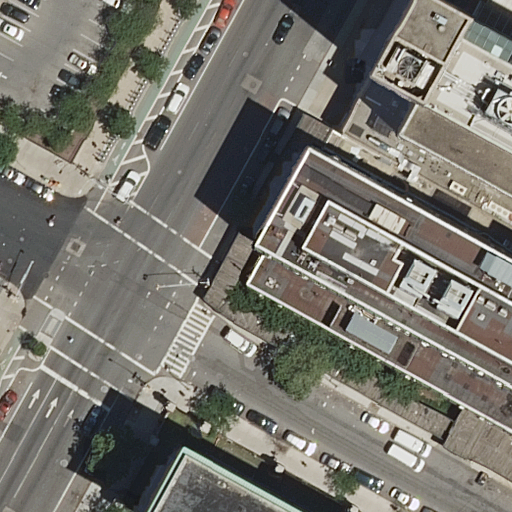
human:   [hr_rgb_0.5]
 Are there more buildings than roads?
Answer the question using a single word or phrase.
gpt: no

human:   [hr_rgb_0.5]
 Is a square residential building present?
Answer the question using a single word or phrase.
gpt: no

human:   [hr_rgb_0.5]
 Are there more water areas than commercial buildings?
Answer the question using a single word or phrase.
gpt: no

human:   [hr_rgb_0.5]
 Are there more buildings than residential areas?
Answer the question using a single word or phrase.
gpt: yes

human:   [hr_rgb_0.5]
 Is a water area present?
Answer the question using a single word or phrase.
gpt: no

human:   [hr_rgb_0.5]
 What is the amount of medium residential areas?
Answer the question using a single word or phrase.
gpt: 0

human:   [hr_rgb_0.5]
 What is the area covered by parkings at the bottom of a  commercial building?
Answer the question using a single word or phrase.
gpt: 0m2

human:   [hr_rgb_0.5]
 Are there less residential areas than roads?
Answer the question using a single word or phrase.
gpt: yes

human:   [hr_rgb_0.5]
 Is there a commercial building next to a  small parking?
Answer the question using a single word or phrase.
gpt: no

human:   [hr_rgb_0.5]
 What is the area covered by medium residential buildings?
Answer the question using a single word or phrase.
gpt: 429m2

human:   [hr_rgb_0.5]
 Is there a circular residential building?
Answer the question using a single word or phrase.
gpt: no

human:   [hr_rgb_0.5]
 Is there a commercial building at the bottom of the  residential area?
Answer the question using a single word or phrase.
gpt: no

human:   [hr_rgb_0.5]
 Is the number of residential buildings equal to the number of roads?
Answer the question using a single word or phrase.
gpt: no

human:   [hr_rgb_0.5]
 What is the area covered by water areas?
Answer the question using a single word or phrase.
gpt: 0m2

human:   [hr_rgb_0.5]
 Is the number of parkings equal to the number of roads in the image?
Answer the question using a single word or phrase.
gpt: no

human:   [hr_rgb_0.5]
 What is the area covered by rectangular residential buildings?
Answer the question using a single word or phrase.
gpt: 493m2

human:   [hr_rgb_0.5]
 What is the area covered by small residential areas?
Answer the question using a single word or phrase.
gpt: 0m2

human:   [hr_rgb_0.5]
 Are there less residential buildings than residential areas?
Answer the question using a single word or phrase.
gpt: no

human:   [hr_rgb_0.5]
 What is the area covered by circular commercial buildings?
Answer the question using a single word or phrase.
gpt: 0m2

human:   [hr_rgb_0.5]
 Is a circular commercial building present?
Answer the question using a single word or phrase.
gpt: no

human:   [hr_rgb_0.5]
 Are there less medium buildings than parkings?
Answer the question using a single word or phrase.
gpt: no

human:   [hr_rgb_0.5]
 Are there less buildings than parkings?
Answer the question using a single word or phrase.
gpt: no

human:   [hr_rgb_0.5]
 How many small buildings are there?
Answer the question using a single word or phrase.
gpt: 1

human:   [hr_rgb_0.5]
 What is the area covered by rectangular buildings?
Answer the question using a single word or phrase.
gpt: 493m2

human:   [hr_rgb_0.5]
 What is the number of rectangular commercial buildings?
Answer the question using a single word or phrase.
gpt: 0

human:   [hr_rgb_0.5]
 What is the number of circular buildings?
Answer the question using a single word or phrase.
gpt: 0

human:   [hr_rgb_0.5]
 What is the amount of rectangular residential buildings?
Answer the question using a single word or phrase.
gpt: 2

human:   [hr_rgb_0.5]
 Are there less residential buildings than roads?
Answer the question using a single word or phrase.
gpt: yes

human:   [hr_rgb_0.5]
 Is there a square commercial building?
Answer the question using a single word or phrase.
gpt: no

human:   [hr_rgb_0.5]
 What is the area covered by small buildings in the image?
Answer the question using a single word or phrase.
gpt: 64m2

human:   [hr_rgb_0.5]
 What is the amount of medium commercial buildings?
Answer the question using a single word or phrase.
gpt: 0

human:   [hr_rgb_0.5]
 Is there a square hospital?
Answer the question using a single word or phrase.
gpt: no

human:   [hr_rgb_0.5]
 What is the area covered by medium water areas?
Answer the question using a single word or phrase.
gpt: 0m2

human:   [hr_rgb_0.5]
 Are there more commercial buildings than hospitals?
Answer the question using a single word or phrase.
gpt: no

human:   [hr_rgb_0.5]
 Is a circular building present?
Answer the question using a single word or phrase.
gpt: no

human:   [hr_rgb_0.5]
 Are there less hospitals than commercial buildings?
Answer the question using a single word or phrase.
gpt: no